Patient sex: M
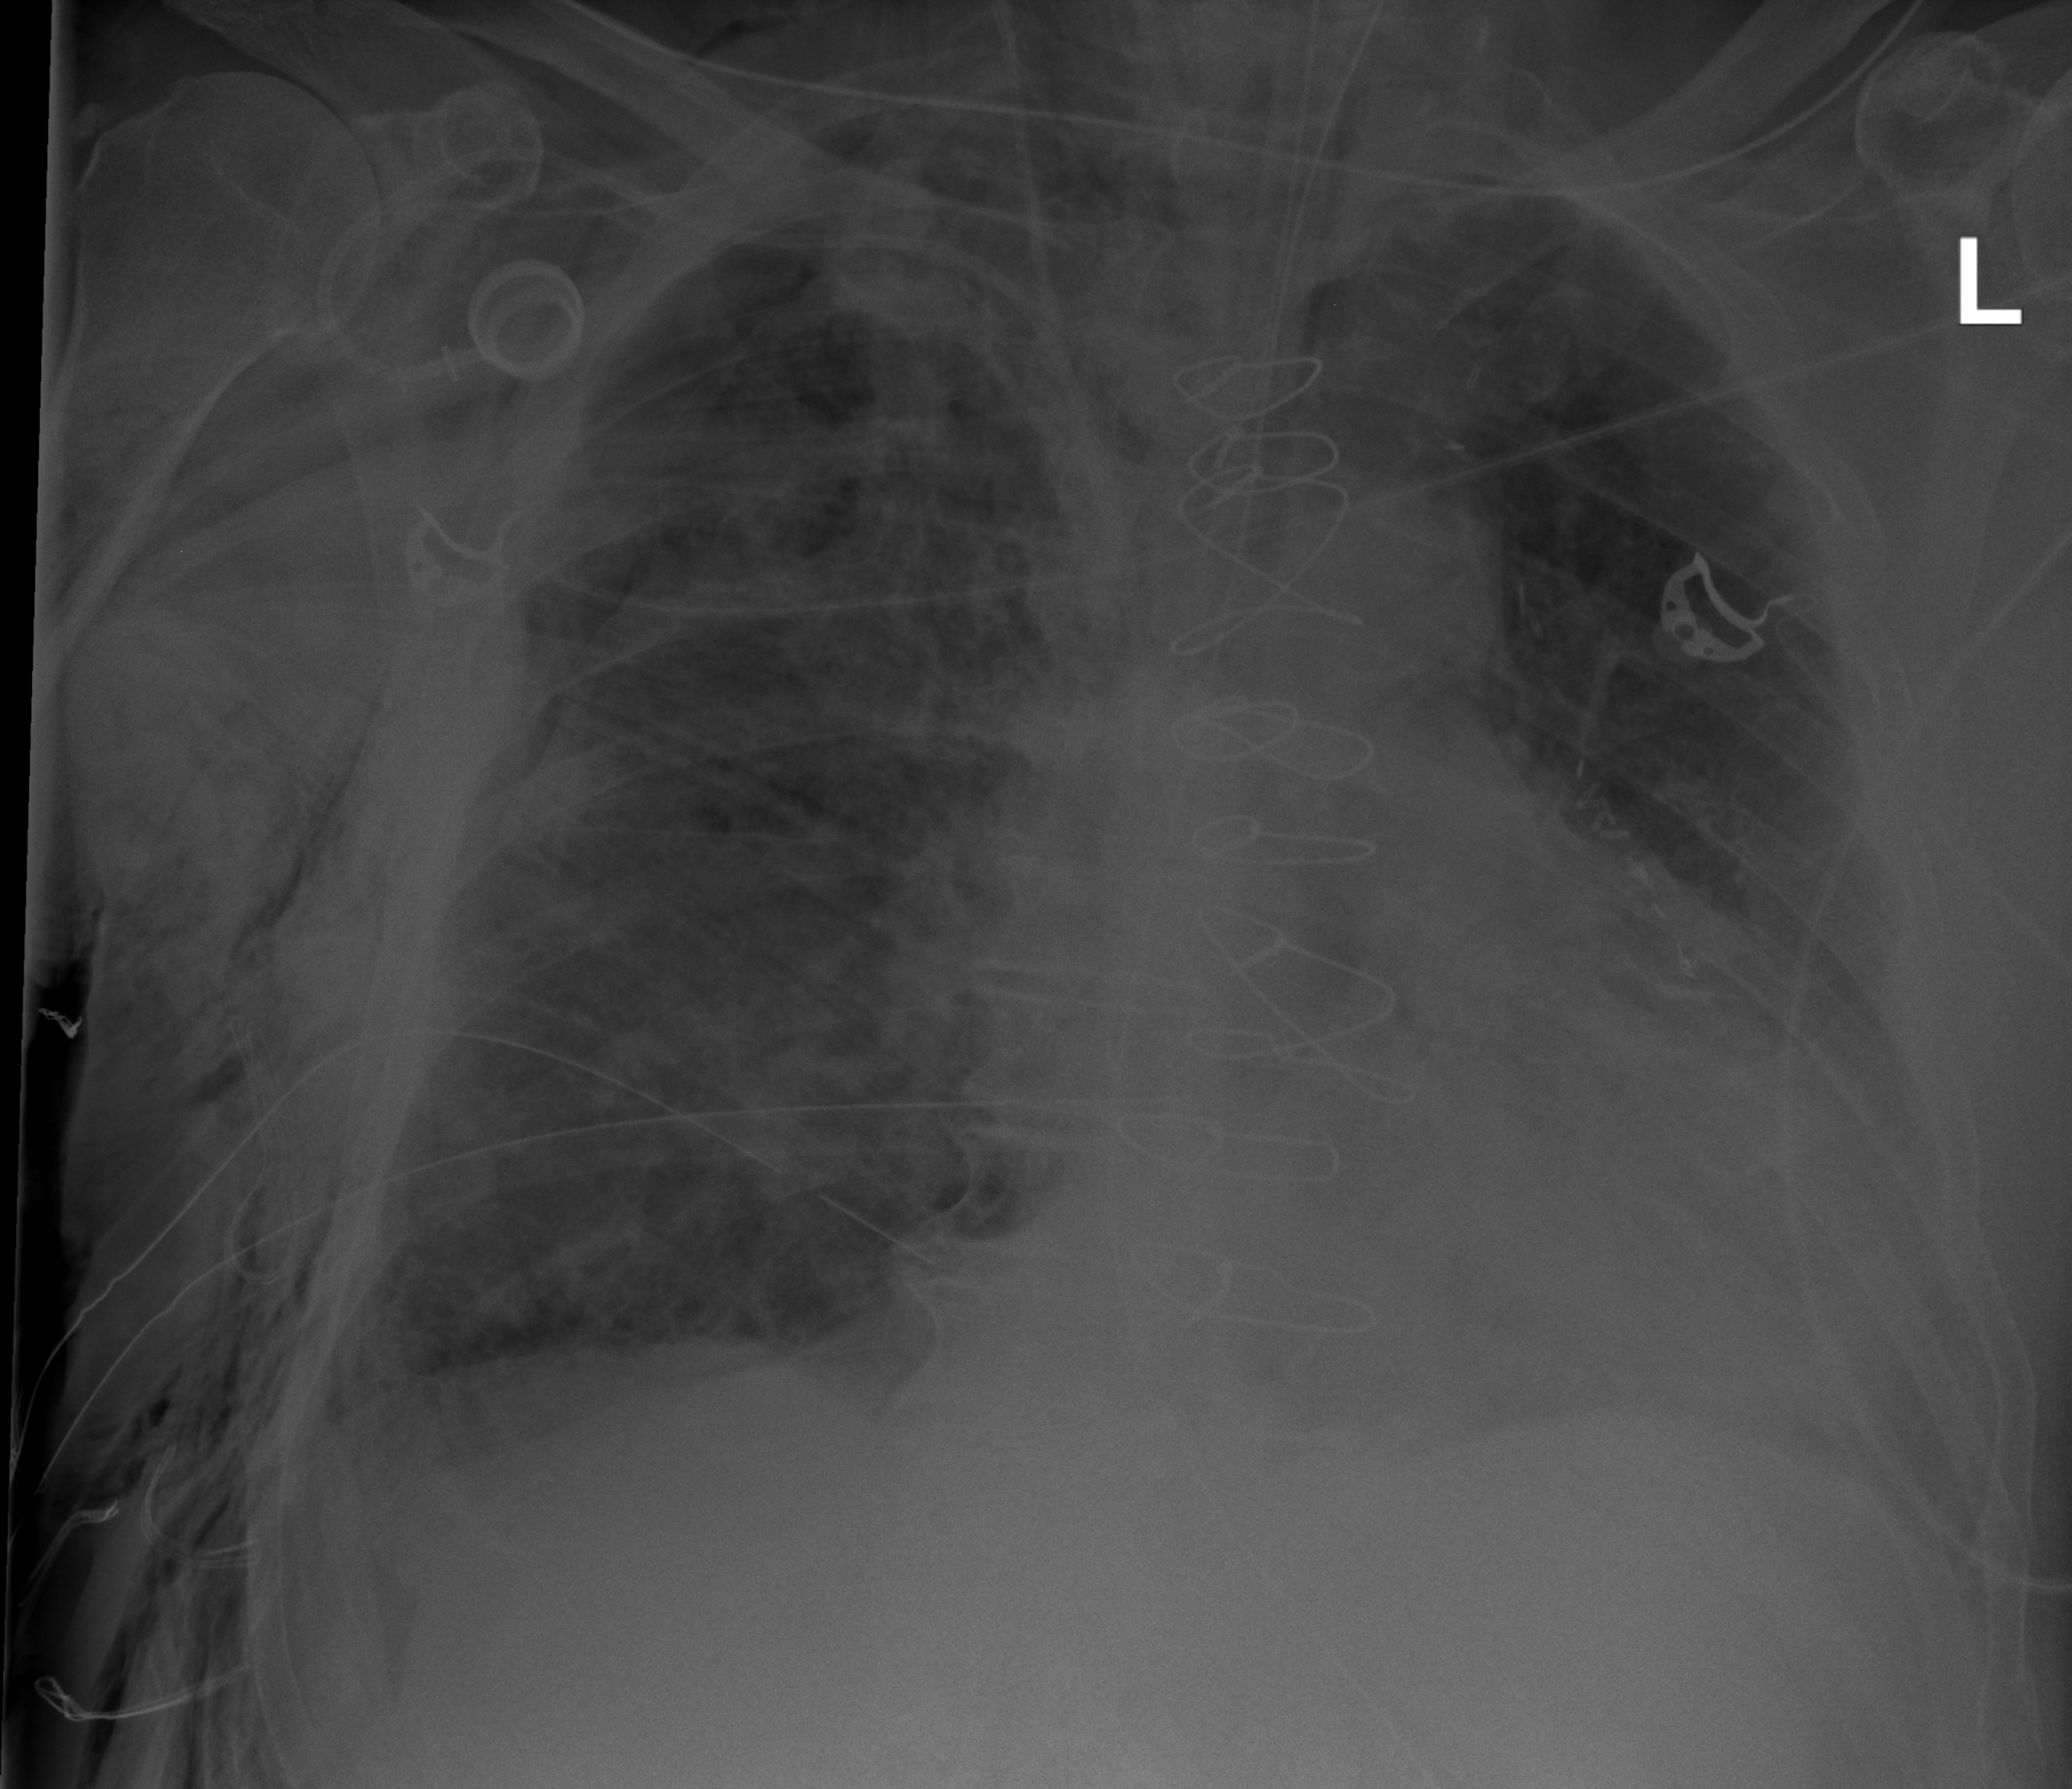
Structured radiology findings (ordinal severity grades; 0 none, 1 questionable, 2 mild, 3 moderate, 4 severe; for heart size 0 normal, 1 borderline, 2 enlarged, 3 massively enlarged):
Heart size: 0
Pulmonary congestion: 0
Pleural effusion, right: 1
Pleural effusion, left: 2
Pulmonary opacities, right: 1
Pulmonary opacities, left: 0
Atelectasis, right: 2
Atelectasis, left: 2